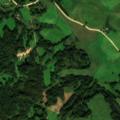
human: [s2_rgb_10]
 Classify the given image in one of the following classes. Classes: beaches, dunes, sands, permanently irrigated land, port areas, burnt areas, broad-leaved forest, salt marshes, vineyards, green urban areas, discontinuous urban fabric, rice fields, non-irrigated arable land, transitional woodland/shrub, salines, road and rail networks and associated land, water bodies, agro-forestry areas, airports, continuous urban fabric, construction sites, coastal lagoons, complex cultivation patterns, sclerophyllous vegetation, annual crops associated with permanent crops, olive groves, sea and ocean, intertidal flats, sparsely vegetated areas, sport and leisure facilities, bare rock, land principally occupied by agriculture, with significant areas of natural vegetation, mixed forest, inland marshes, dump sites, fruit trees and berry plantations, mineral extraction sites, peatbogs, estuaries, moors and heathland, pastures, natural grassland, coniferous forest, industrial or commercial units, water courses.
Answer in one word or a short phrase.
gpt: non-irrigated arable land, pastures, land principally occupied by agriculture, with significant areas of natural vegetation